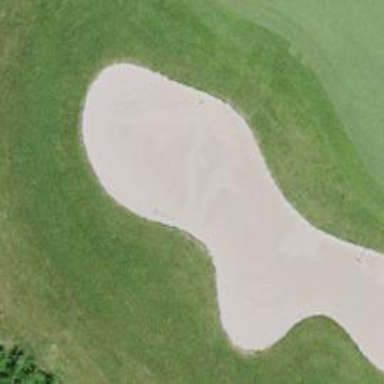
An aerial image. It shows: Sandy area is golf bunker.